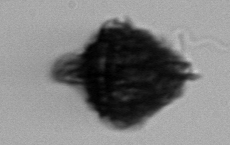
Label: Gonyaulax